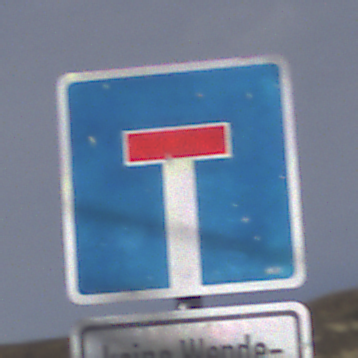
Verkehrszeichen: Sackgasse
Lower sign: HinweisGeaenderteVorfahrtVerkehrsfuehrungVerkehrsregelung3
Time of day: MorningAfternoon
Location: Outdoor (Nature)
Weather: PartlyCloudy
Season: NotSpecified
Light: Natural